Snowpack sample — Buffalo Mountain, Silverthorne, Colorado, USA (1/25/25, 10:11 AM MST)
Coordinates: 39.6222, -106.1139
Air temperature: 22 °F
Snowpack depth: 110 cm
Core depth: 20 cm
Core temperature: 48.2 °F
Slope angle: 12°, slope face: 102°
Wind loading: high
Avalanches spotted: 0
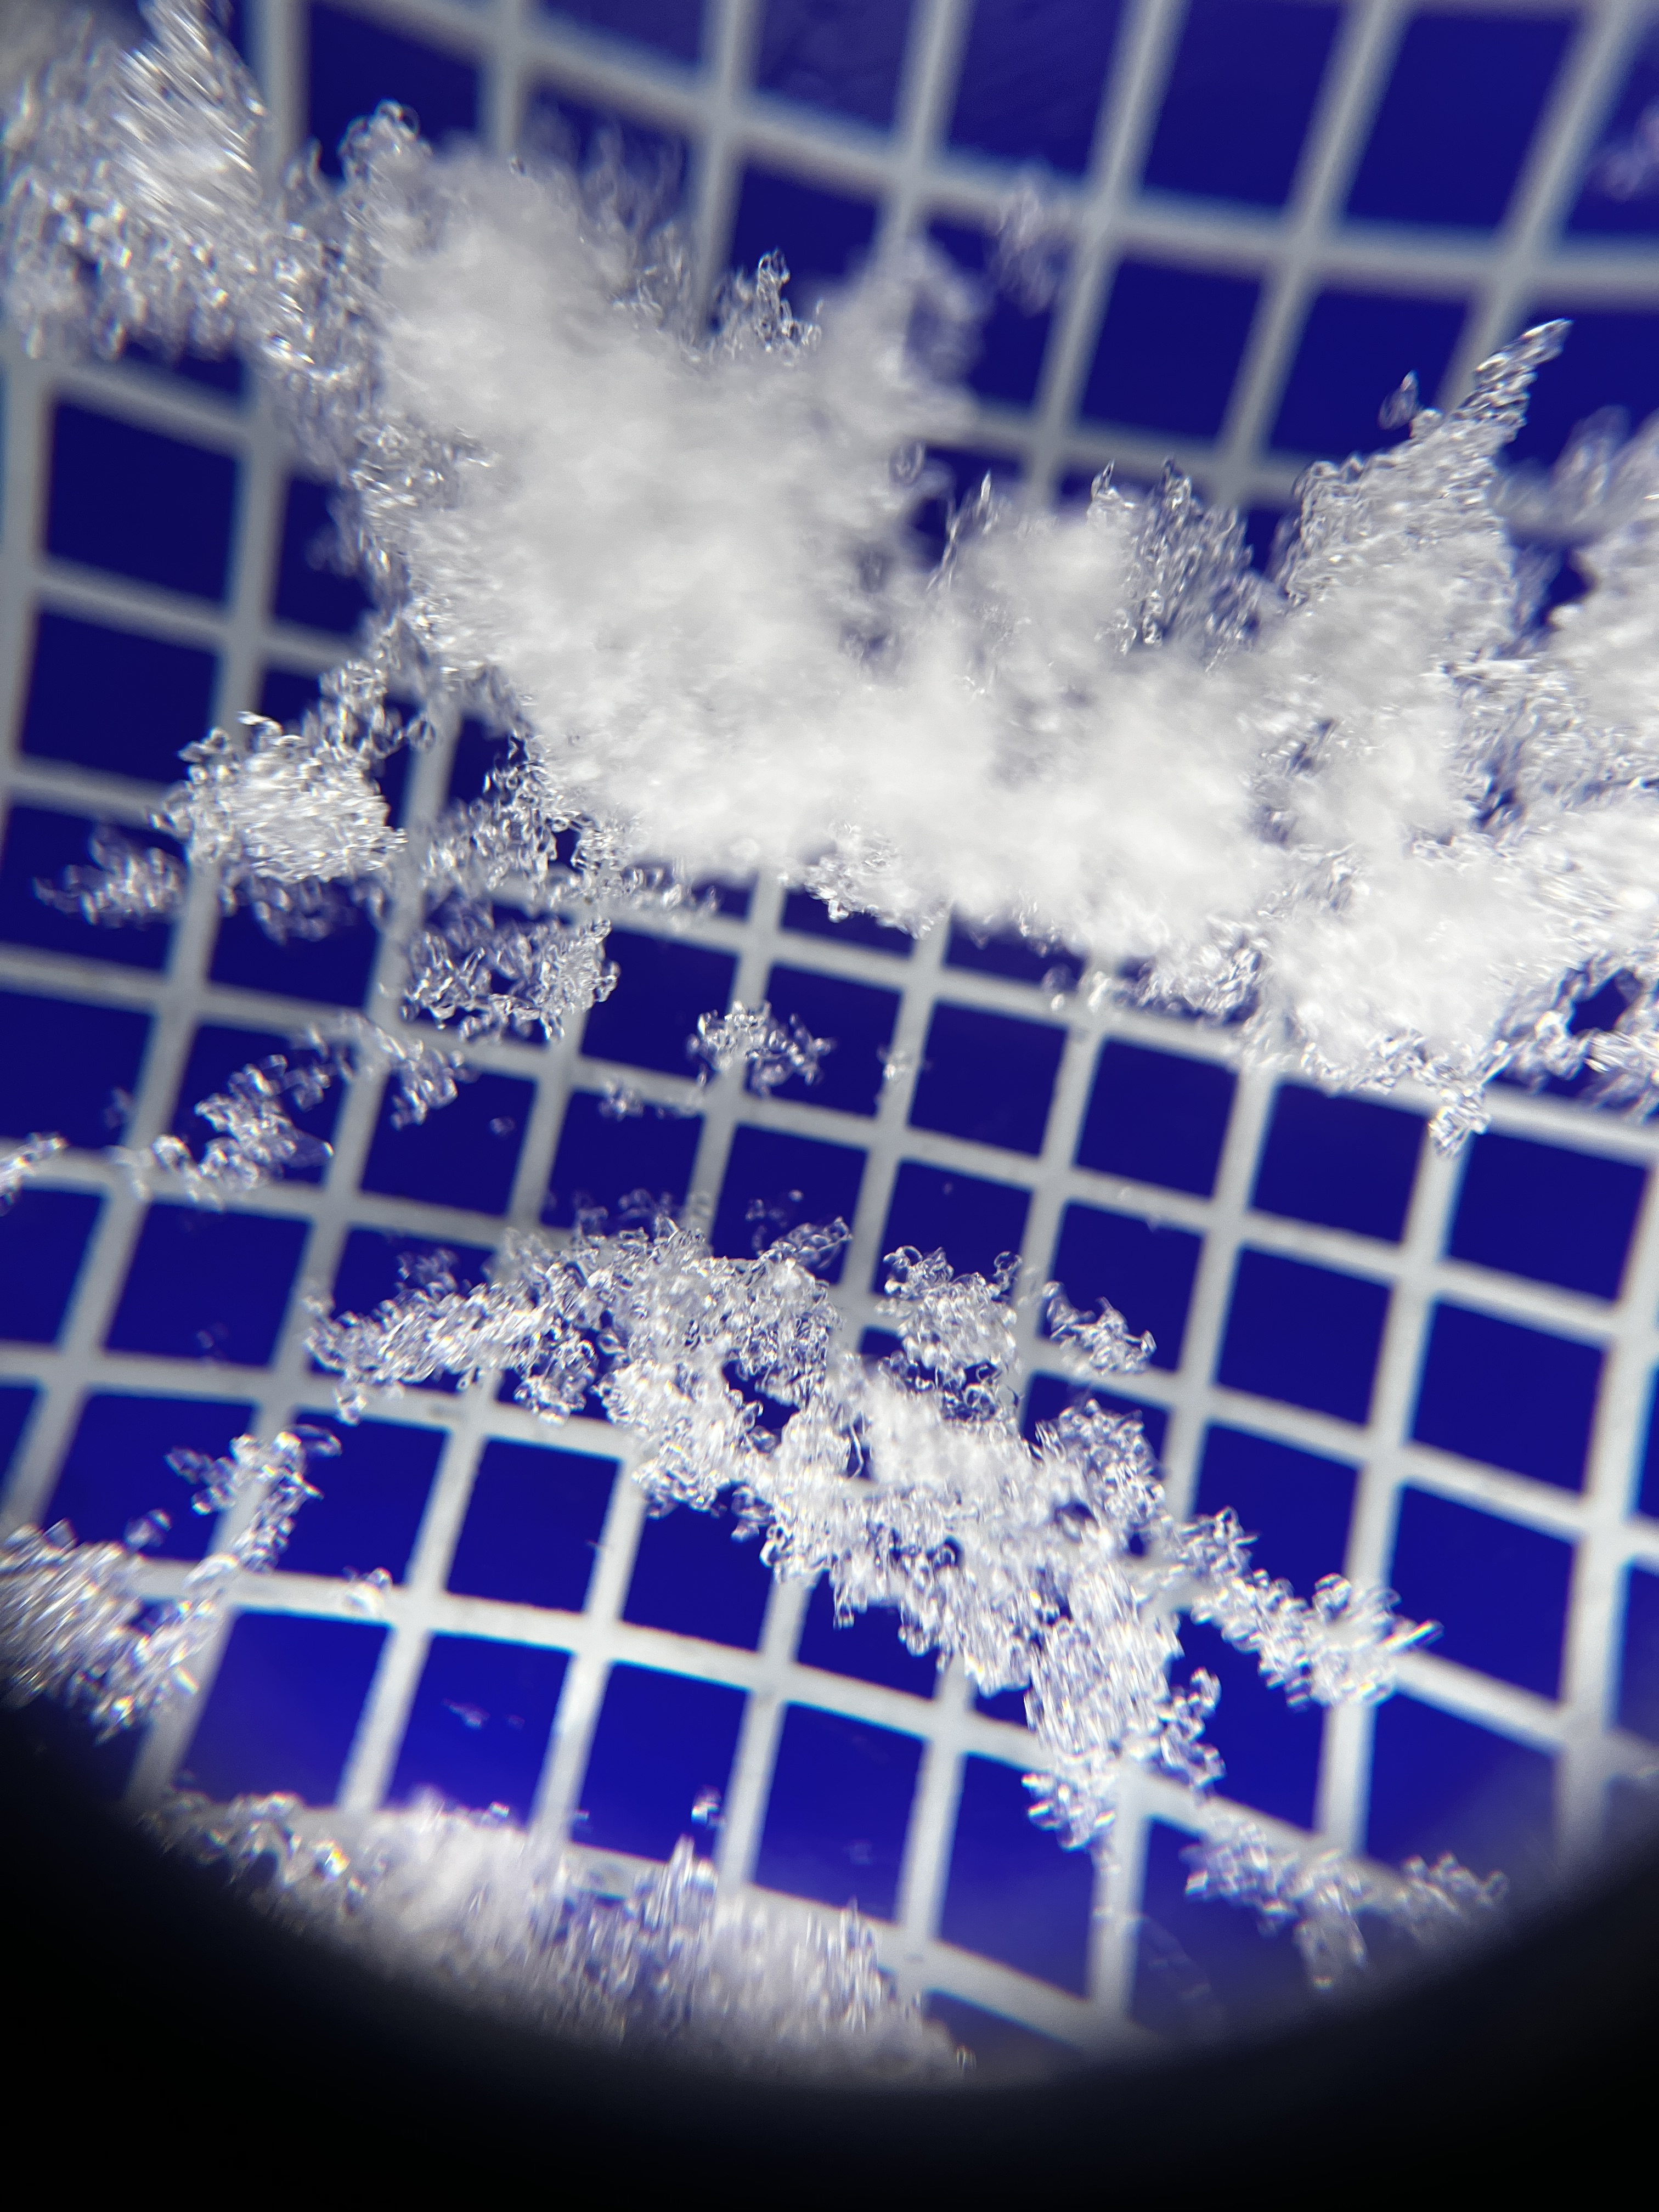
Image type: magnified_profile
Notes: No avalanches nearby, collected on the outskirts of a fire break 15 meters from the treeline, on way to Buffalo and Red Mountain